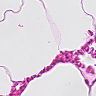
Metastatic tissue present: no